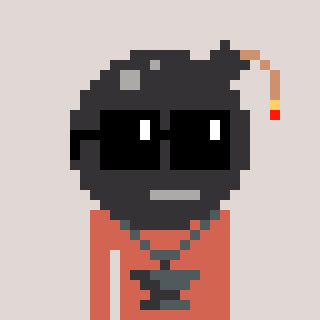
a pixel art character with square black sunglasses, a bomb-shaped head and a peachy-colored body on a warm background